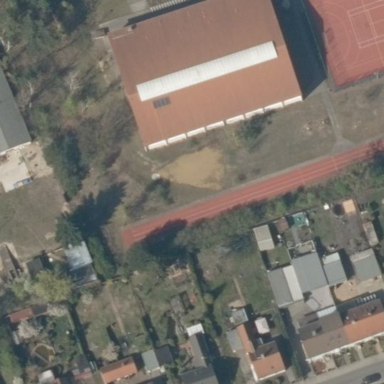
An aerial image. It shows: Sports hall building.